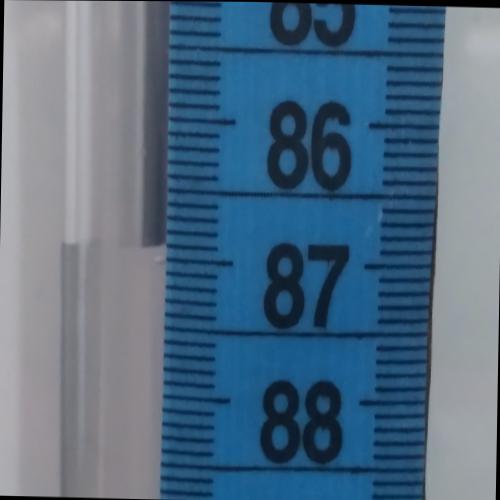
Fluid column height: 86.9 cm